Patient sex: F
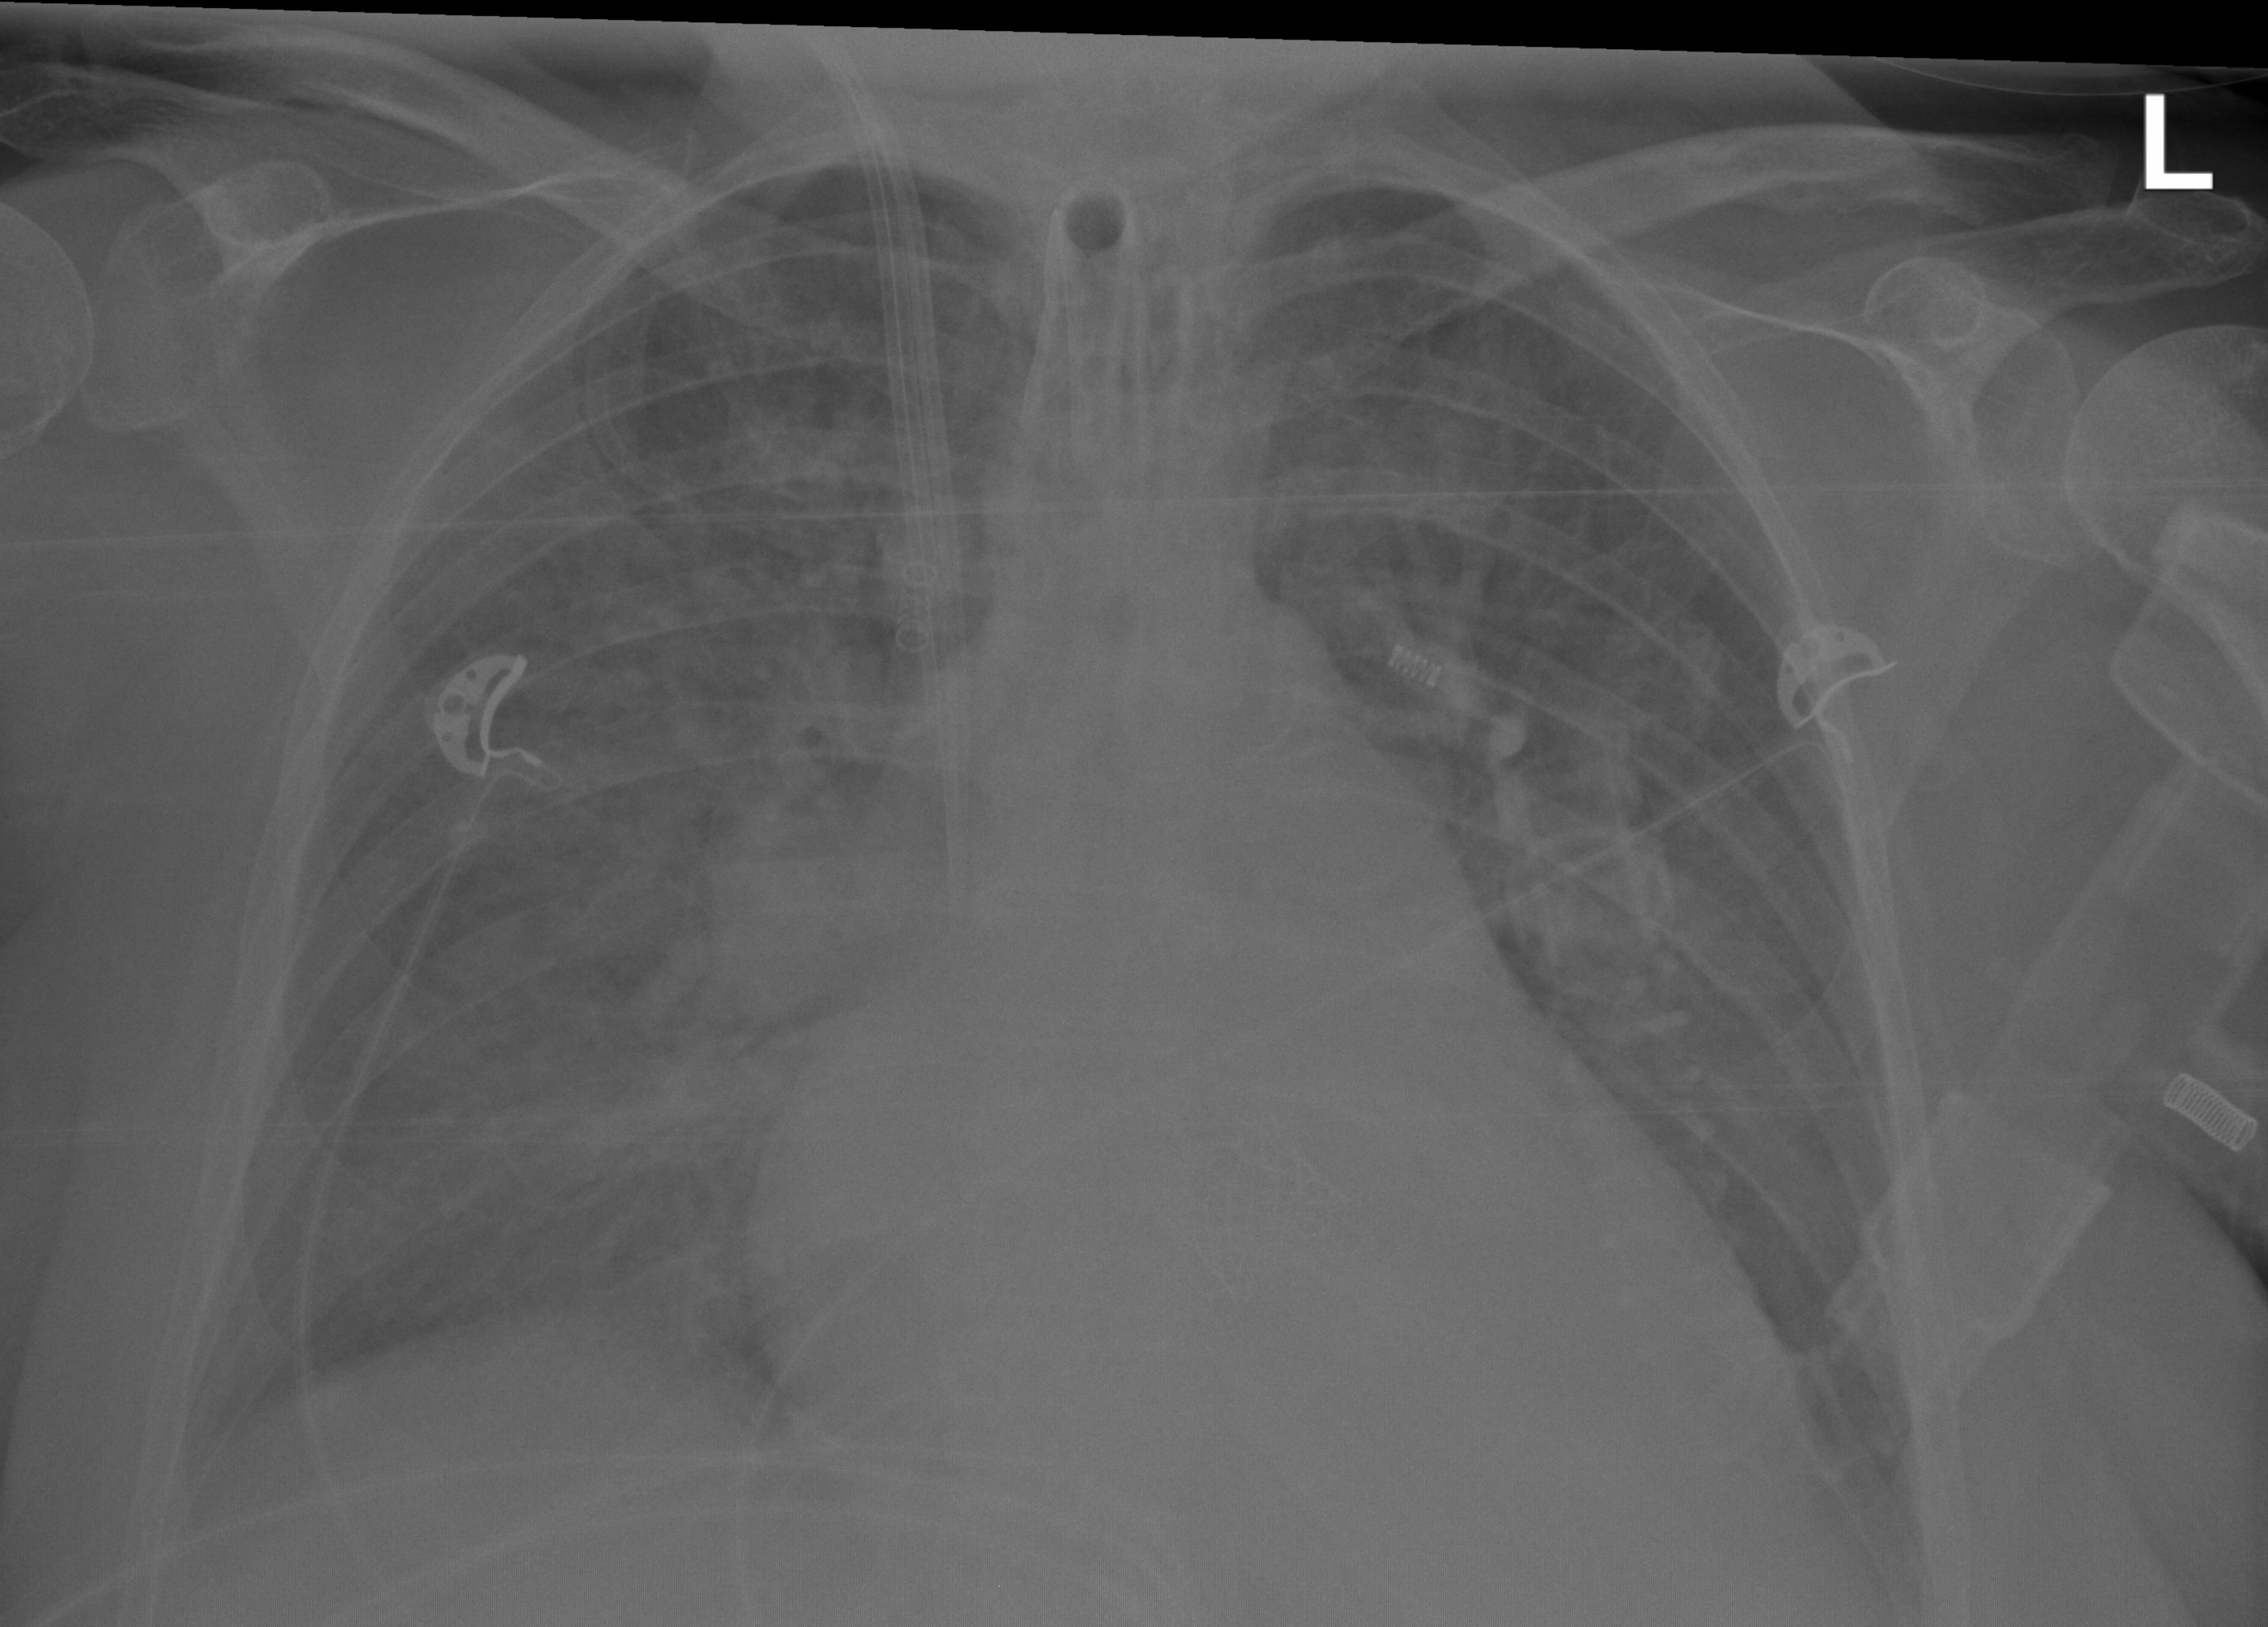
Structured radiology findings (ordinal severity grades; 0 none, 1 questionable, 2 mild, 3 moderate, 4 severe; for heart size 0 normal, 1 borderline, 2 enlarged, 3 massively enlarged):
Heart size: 2
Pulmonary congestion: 2
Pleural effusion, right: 0
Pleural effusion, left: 2
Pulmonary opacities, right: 2
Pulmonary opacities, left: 0
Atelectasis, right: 2
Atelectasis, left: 0